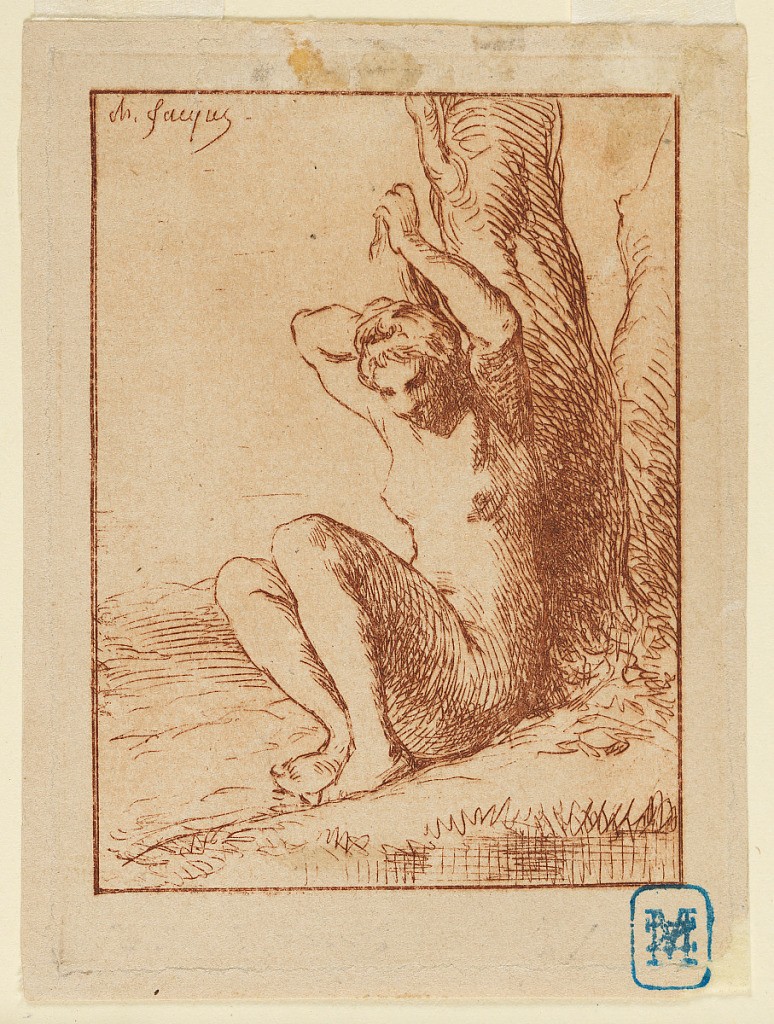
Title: Nude Woman Seated by a Stream
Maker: Charles Emile Jacque, French, 1813 - 1894
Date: ca. 1846
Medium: Etching in red ink on cream-colored paper
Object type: Print
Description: A nude woman is seated near a stream, leaning against a tree and arranging her hair.